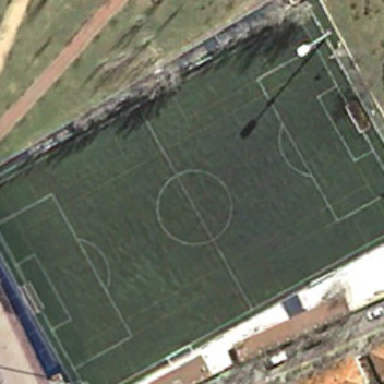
There was a streetlight on a dark green soccer field .